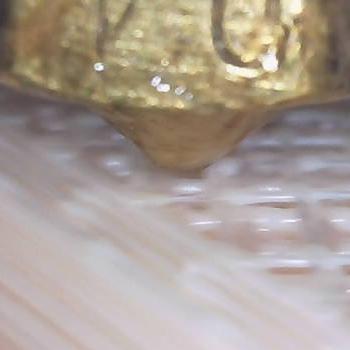
Flow rate: 47%